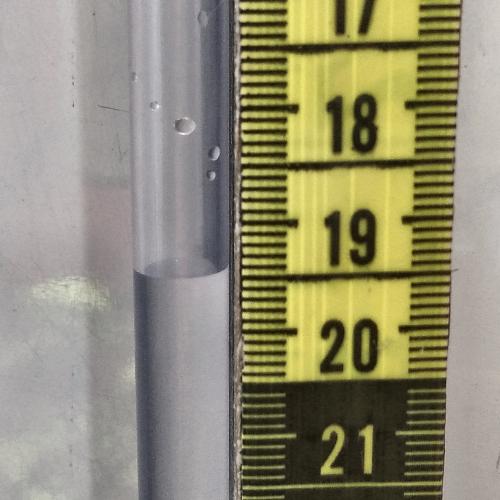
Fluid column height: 19.4 cm